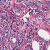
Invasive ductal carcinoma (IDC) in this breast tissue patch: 1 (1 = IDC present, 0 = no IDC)